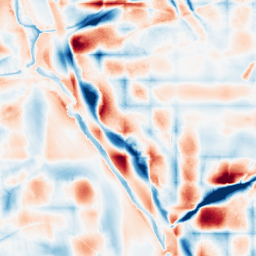
Category: wavelet
Decomposition family: wavelet_biorthogonal
Decomposition parameters: wavelet: bior2.4
level: 5
Upsampling method: sinc_hamming
Upsampling parameters: scale: 2
kernel_size: 8
Upsampling scale: 2